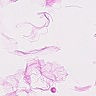
Metastatic tissue present: no